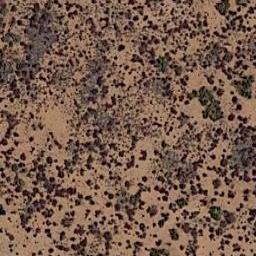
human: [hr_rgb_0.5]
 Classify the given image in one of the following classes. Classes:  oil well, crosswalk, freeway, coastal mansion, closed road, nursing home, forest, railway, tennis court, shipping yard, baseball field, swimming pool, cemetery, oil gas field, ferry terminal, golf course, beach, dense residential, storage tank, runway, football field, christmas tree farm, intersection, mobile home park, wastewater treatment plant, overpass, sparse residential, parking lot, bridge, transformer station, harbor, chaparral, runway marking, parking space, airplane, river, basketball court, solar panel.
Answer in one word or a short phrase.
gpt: chaparral